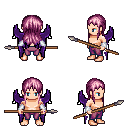
a pixel art fantasy rpg character, male body template, human, light skin, purple wings, magenta pants, pink unkempt hairstyle, white cloth bracers, spear, four views (front, back, left, right), 2x2 character sprite sheet, small pixel art, hard edges, no anti-aliasing